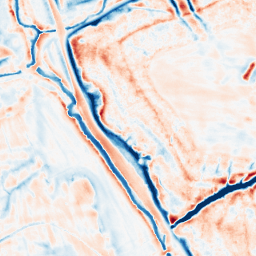
Category: edge_preserving
Decomposition family: bilateral
Decomposition parameters: d: 21
sigma_color: 50
sigma_space: 25
Upsampling method: bilinear
Upsampling parameters: scale: 4
Upsampling scale: 4